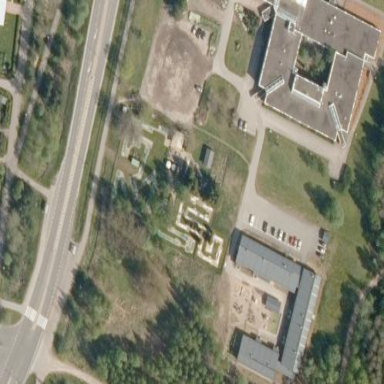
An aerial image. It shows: Miniature golf leisure land.